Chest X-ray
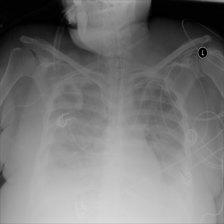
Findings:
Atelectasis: negative
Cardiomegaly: negative
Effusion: positive
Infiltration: positive
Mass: negative
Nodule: negative
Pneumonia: negative
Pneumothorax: negative
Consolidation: negative
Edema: negative
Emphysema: negative
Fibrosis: negative
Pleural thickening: negative
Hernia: negative